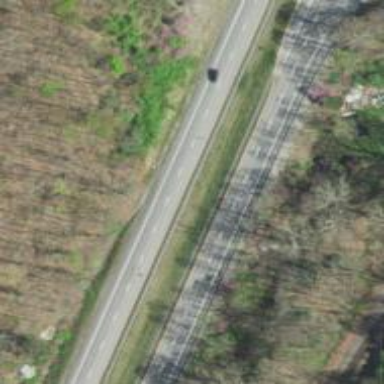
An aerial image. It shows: Trunk highway.